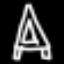
Label: The Eiffel Tower